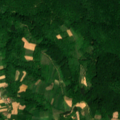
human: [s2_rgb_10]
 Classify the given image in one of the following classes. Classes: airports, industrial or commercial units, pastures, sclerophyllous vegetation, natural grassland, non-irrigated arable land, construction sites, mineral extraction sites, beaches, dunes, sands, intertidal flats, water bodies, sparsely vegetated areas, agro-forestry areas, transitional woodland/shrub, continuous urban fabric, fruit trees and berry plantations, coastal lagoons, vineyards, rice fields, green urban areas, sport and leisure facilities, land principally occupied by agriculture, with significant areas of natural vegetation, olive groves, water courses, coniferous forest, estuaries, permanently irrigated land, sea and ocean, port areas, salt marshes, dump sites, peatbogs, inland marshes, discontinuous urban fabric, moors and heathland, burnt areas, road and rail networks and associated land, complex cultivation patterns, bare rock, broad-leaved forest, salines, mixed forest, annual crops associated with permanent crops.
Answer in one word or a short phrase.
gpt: land principally occupied by agriculture, with significant areas of natural vegetation, broad-leaved forest, natural grassland